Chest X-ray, AP view. Patient: 36 years old, sex M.
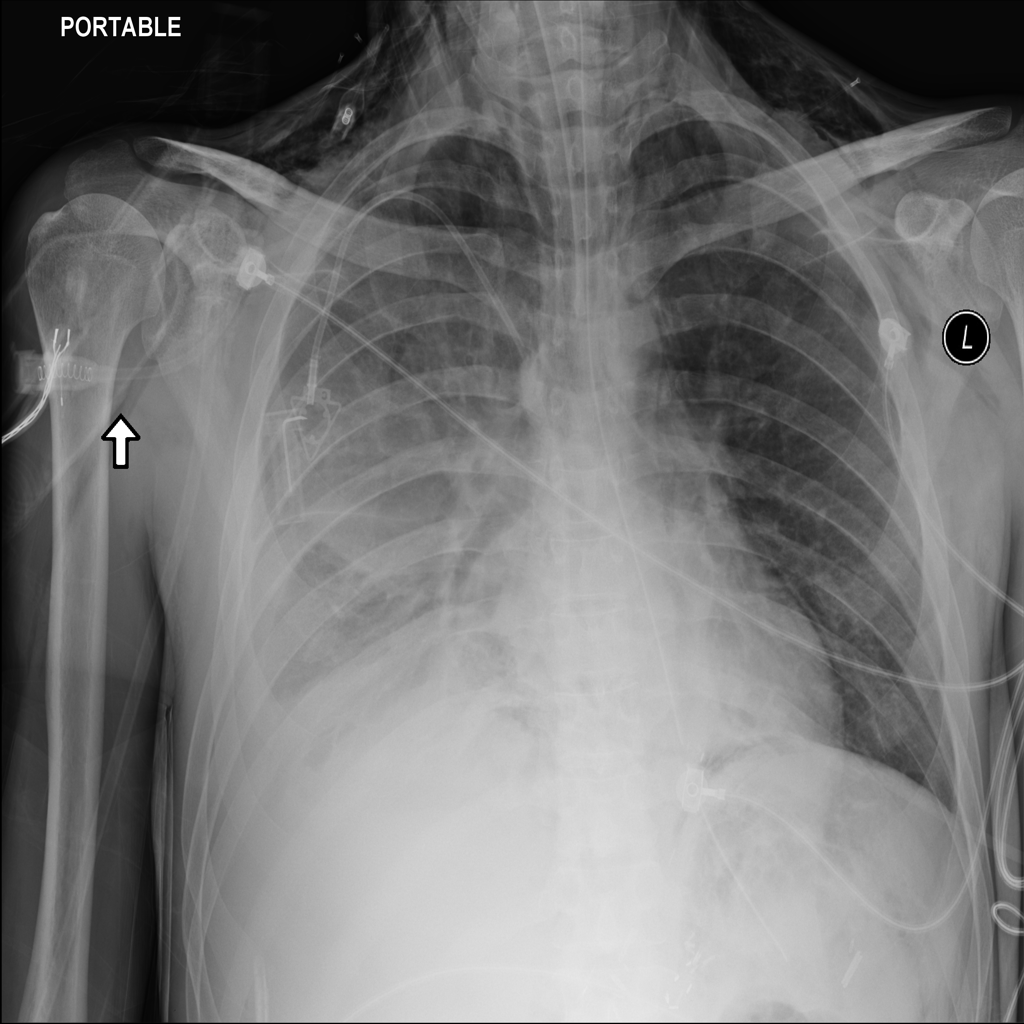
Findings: Atelectasis, Effusion, Emphysema, Infiltration